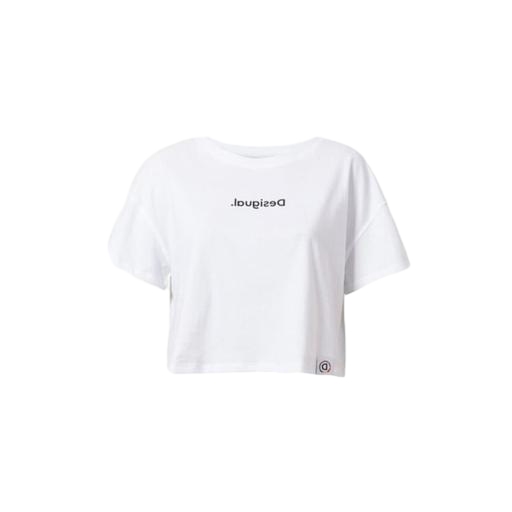
white cropped logo print jersey t-shirt, white cropped logo t-shirt, bonjour graphic t-shirt, white background